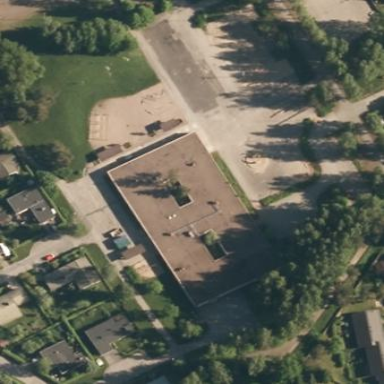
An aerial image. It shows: School.